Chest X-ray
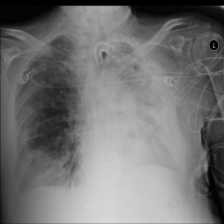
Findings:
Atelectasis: negative
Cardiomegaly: negative
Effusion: negative
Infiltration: positive
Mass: negative
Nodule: negative
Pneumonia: negative
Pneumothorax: negative
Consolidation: negative
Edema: negative
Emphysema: negative
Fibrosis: negative
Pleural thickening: negative
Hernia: negative